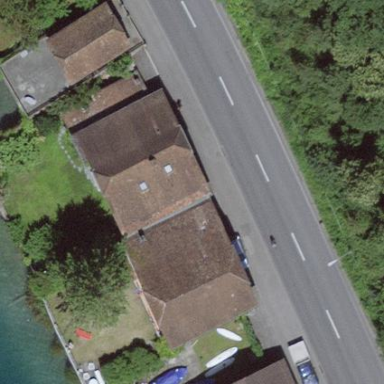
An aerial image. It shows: Residential building.